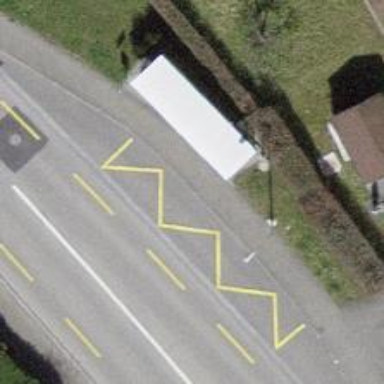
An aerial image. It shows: Bus stop with sheltered platform for public transport.